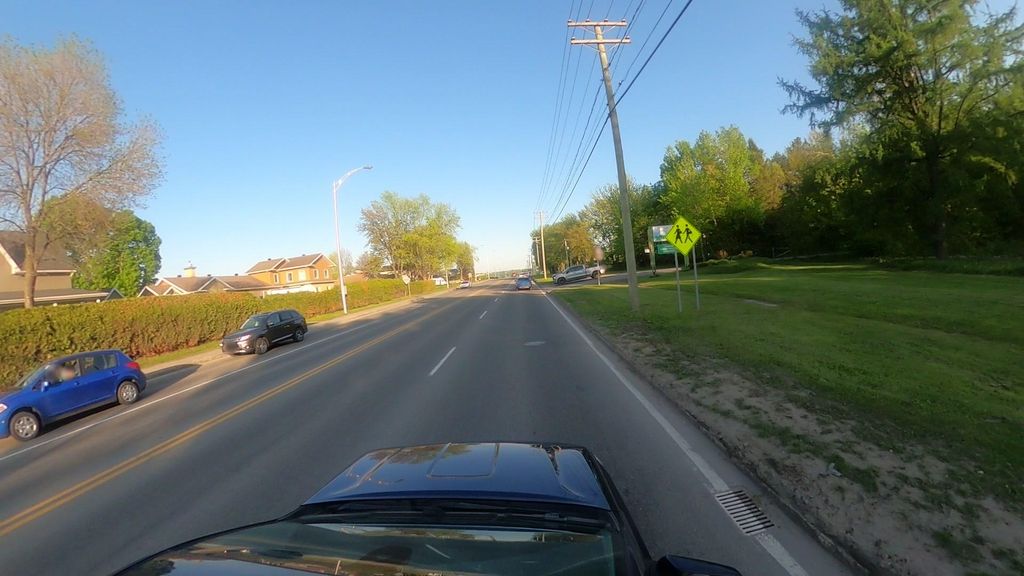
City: quebec_city